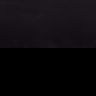
Metastatic tissue present: no